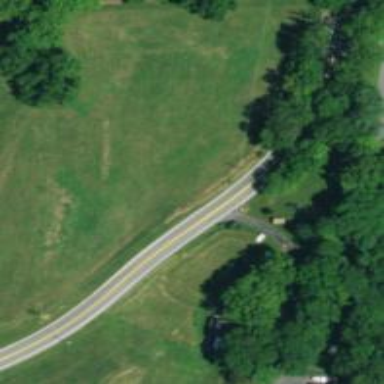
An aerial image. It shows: Driveway leading to service road.